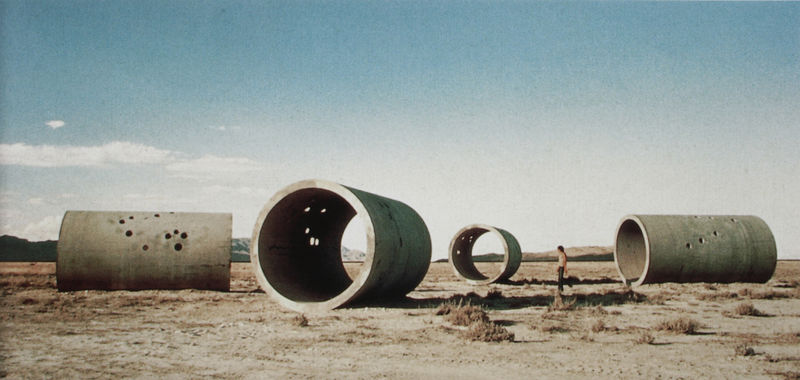
Titel: Sun Tunnels
Künstler: Nancy Holt
Standort: Great Basin Desert (Utah)
Institution: Sun Tunnels
Schlagwörter: berg, blau, dunkel, himmel, mann, schatten, weiß, wolken, landschaft, sand, braun, grau, hell, licht, gras, rasen, wiese, wolke, mensch, ebene, erde, ferne, gräser, horizont, boden, land, person, rund, berge, gebirge, wüste, amerika, jeans, metall, besch, steppe, foto, fotografie, photographie, eisen, einöde, minimalismus, beton, groß, loch, kunst, löcher, photo, fotographie, objekt, wiederholung, dessert, rohr, photografie, teile, riesig, elemente, rohre, röhre, röhren, wüstensand, landart, fotokunst, eisenrohr, betonröhren, desert, eisenrohre, elemnte, metallrohr, metallrohre, per anhalter durch die galaxis, serialität